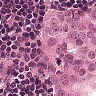
Metastatic tissue present: yes